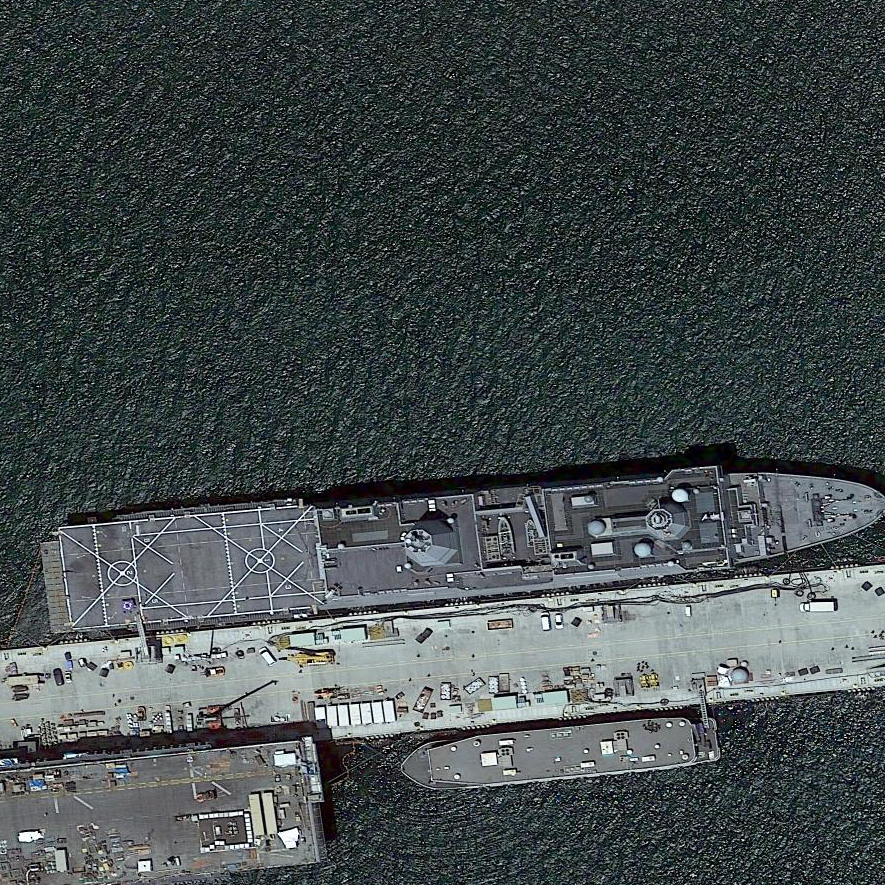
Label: San_Antonio-class_transport_dock